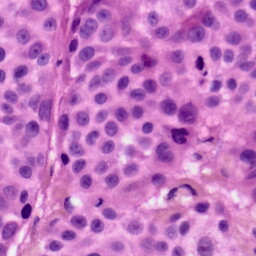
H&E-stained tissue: Skin